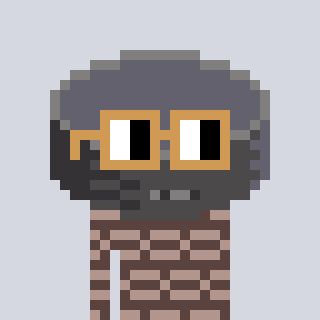
a pixel art character with square brown glasses, a hockey puck-shaped head and a darkbrown-colored body on a cool background